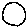
Label: circle